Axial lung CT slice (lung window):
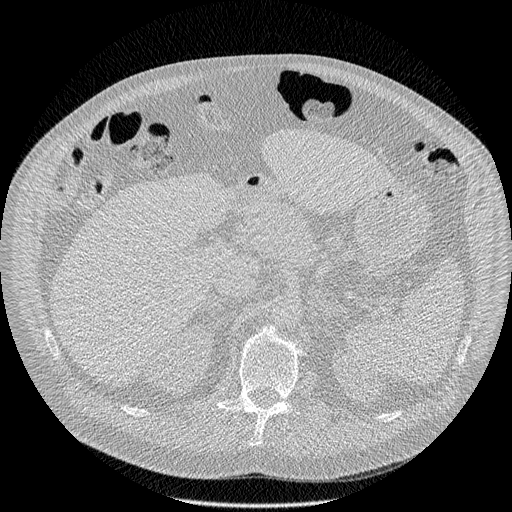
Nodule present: no